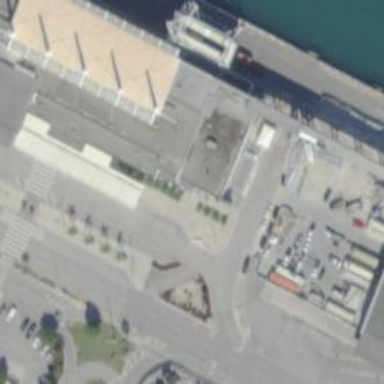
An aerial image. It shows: Ferry terminal station with ferry services.